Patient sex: F
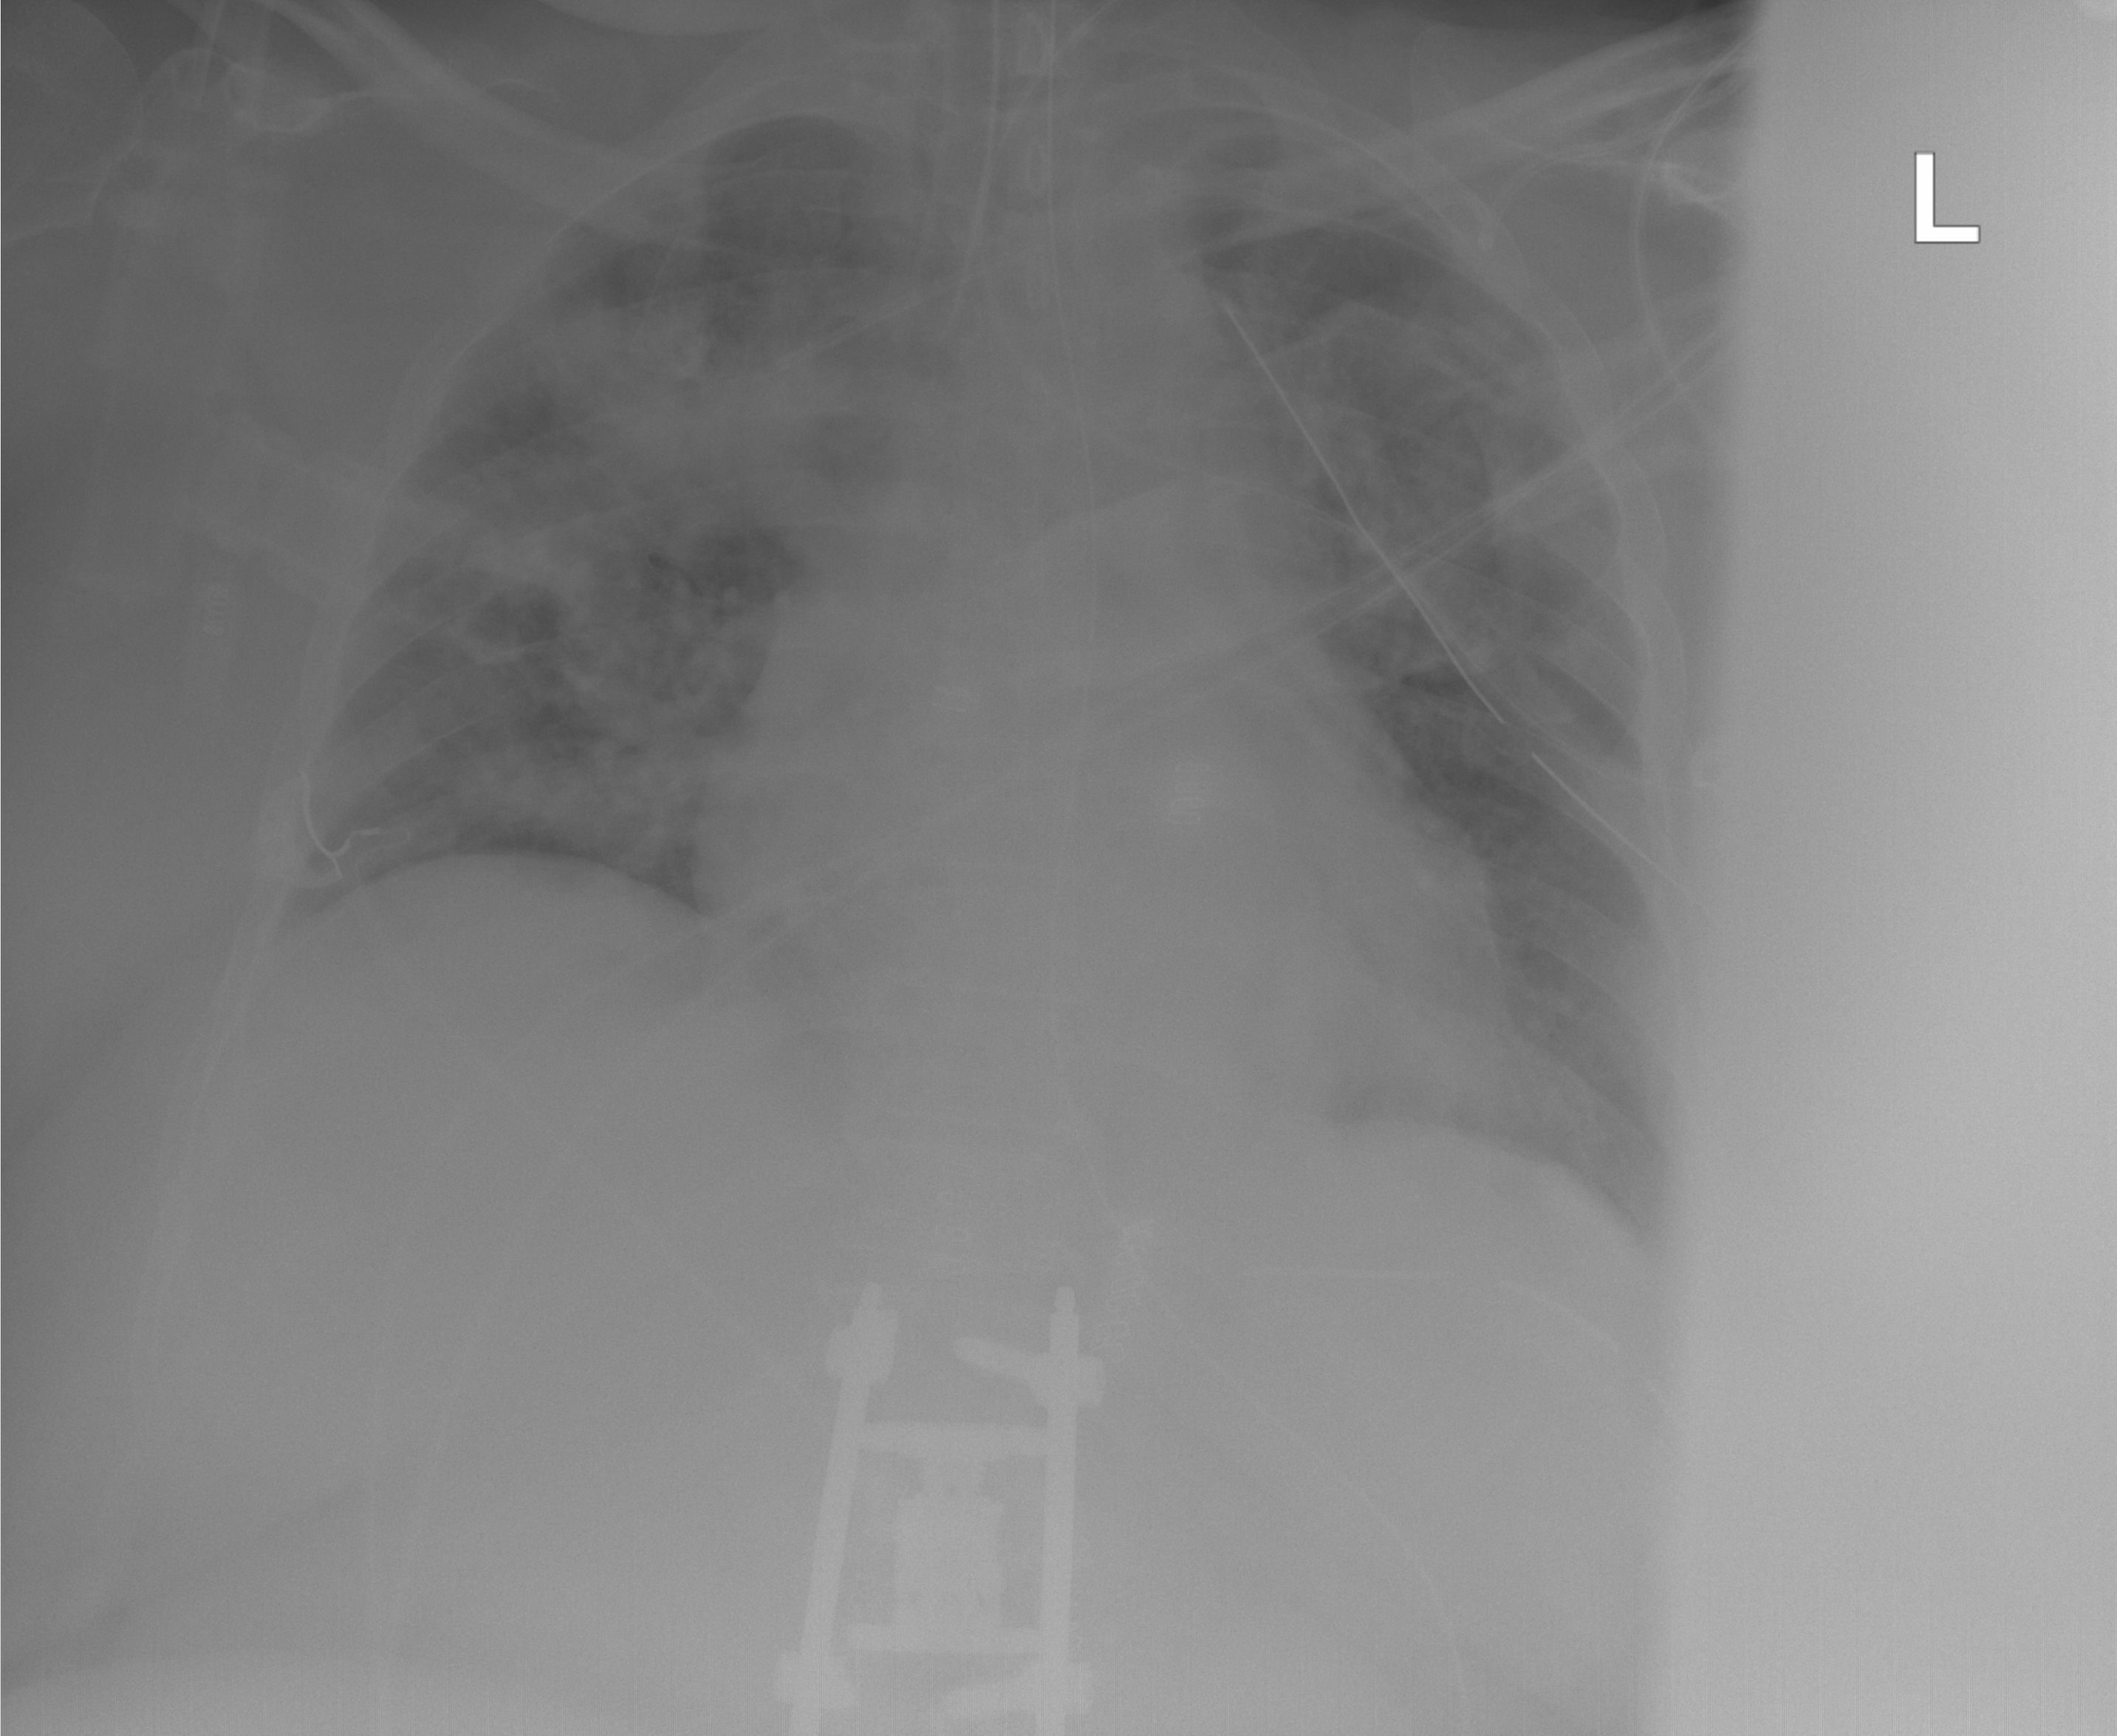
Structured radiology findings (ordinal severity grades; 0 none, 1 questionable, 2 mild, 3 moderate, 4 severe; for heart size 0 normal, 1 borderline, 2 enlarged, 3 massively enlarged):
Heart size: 0
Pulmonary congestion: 2
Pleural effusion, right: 0
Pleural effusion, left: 2
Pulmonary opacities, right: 2
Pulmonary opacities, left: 0
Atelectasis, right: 2
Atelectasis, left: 2